【题型】填空题　【知识点】平面几何　【难度】medium
如图, 在$\triangle ABC$中,$D$、$E$分别在$AB$、$AC$上,$DE \parallel BC$,$BD = 2AD$. 设$\overrightarrow{BA} = \vec{a}$,$\overrightarrow{BC} = \vec{b}$, 那么向量$\overrightarrow{BE}$可用$\vec{a}$,$\vec{b}$表示为\underline{\quad\quad}.

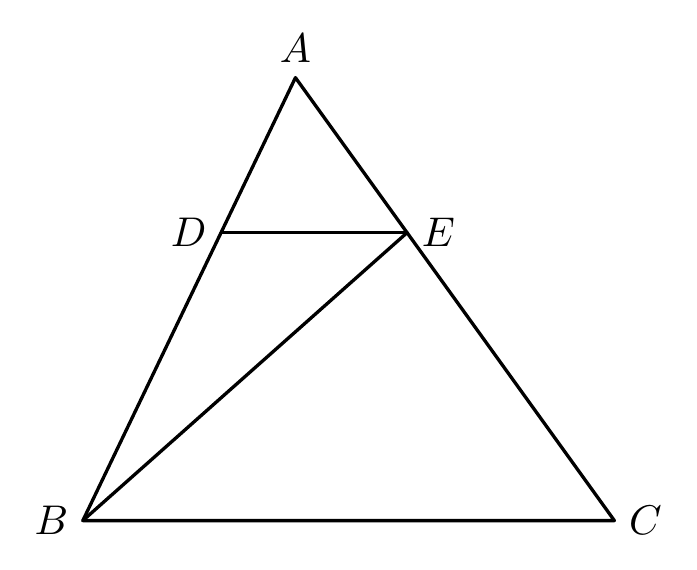
【解答】
% 所有内容左对齐
\noindent
【答案】$\boldsymbol{\frac{2}{3}\vec{a} + \frac{1}{3}\vec{b}}$

\vspace{0.5em}
\noindent
【分析】本题考查了向量的运算，相似三角形的判定与性质，熟练掌握向量的运算是解题关键。先根据相似三角形的判定与性质可得$\overrightarrow{DE} = \frac{1}{3}\overrightarrow{BC} = \frac{1}{3}\vec{b}$，由$BD = 2AD$可得$\overrightarrow{BD} = \frac{2}{3}\overrightarrow{BA} = \frac{2}{3}\vec{a}$，再根据向量的加法即可得解。

\vspace{0.5em}
\noindent
【详解】
解：$\because DE \parallel BC$,

$\therefore \triangle ADE \backsim \triangle ABC$,

$\therefore \frac{DE}{BC} = \frac{AD}{AB}$,

$\because BD = 2AD$,

$\therefore AB = 3AD$,

$\therefore \frac{DE}{BC} = \frac{AD}{3AD} = \frac{1}{3}$,

$\therefore \overrightarrow{DE} = \frac{1}{3}\overrightarrow{BC} = \frac{1}{3}\vec{b}$,

$\because BD = 2AD$,

$\therefore BD = \frac{2}{3}AB$,

$\therefore \overrightarrow{BD} = \frac{2}{3}\overrightarrow{BA} = \frac{2}{3}\vec{a}$,

$\therefore \overrightarrow{BE} = \overrightarrow{BD} + \overrightarrow{DE} = \frac{2}{3}\vec{a} + \frac{1}{3}\vec{b}$,

故答案为：$\boldsymbol{\frac{2}{3}\vec{a} + \frac{1}{3}\vec{b}}$.